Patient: sex F, age 60
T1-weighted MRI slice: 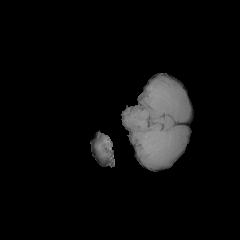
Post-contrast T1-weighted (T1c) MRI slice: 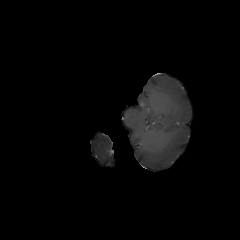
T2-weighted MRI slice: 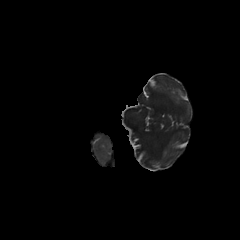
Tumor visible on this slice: no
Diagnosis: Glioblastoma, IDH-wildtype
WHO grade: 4